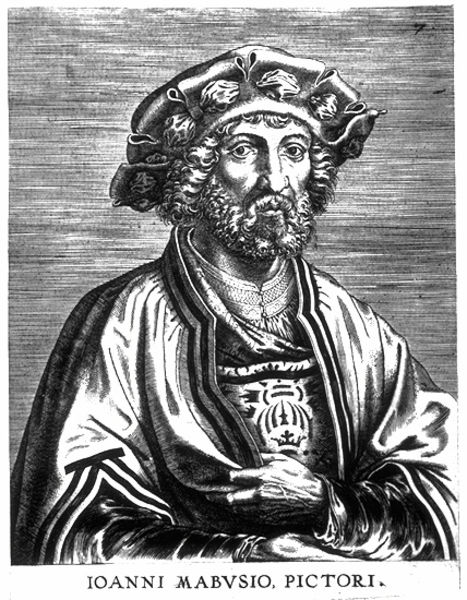
Titel: Bildnis des Jan Gossaert, gen. Mabuse
Künstler: Hieronymus Cock
Institution: (Seriendruck)
Schlagwörter: baum, hand, mann, umhang, grün, frau, grau, hut, mund, nase, schwarz, skizze, stuhl, weiss, zeichnung, blick, haus, schnee, bart, hemd, kappe, mütze, augen, bluse, falten, johannes, kragen, rahmen, bild, bildnis, herr, portrait, porträt, sonne, gewand, halbfigur, mantel, adel, kind, brustbild, krone, locken, renaissance, vornehm, topf, schrift, berge, grafik, graphik, winter, brauen, maler, bett, striche, name, druck, schwarzweiss, radierung, stich, text, kittel, wappen, küche, harnisch, mittelalter, adern, gelehrter, dürer, kupferstich, johann, herd, mager, latein, reformation, schaube, herb, pictori, ioanni, jan gossaert, jan polaert, johanni, mabuse, mabusio, mabusius, ioanni mabusio pictori, loicken, mabvsio, schriaffur